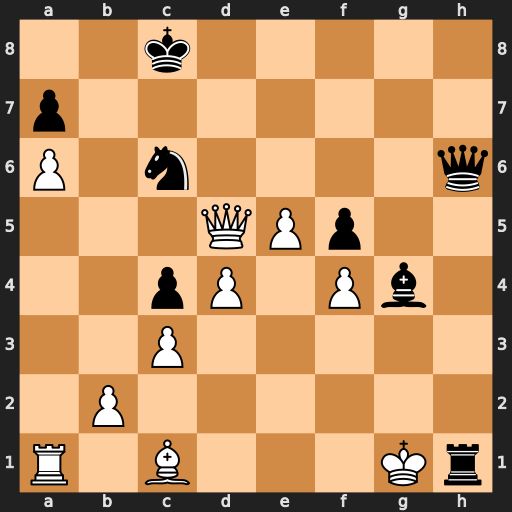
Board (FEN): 2k5/p7/P1n4q/3QPp2/2pP1Pb1/2P5/1P6/R1B3Kr
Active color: w
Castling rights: -
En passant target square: -
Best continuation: Qxh1 Qxh1+ Kxh1